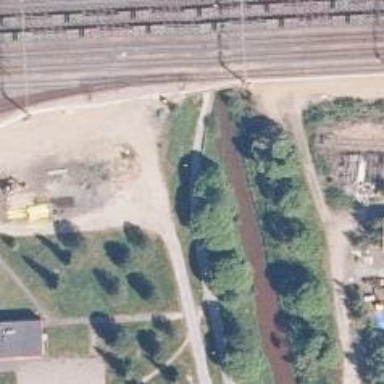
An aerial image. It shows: Asphalt cycleway.